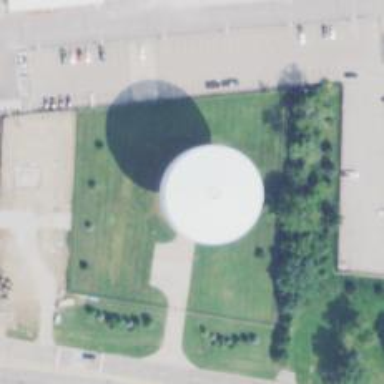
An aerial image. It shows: Water tower that is man-made.